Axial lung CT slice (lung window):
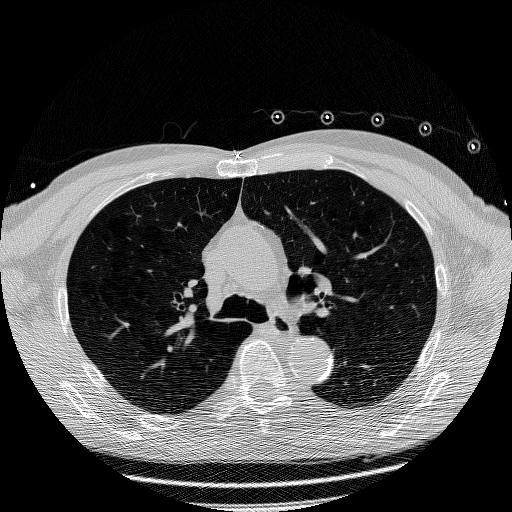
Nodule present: no